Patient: sex M, age 60
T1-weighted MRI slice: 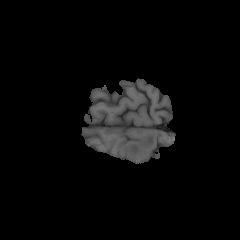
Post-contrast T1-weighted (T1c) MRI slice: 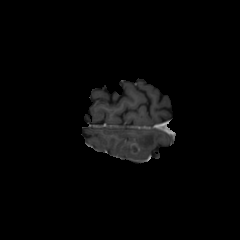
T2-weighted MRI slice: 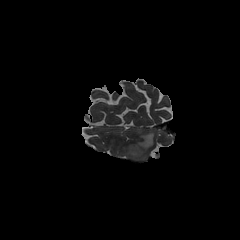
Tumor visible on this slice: yes
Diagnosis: Glioblastoma, IDH-wildtype
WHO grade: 4